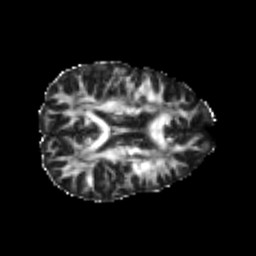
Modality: FA
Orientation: axial
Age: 22
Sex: female
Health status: healthy
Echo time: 0.074 s